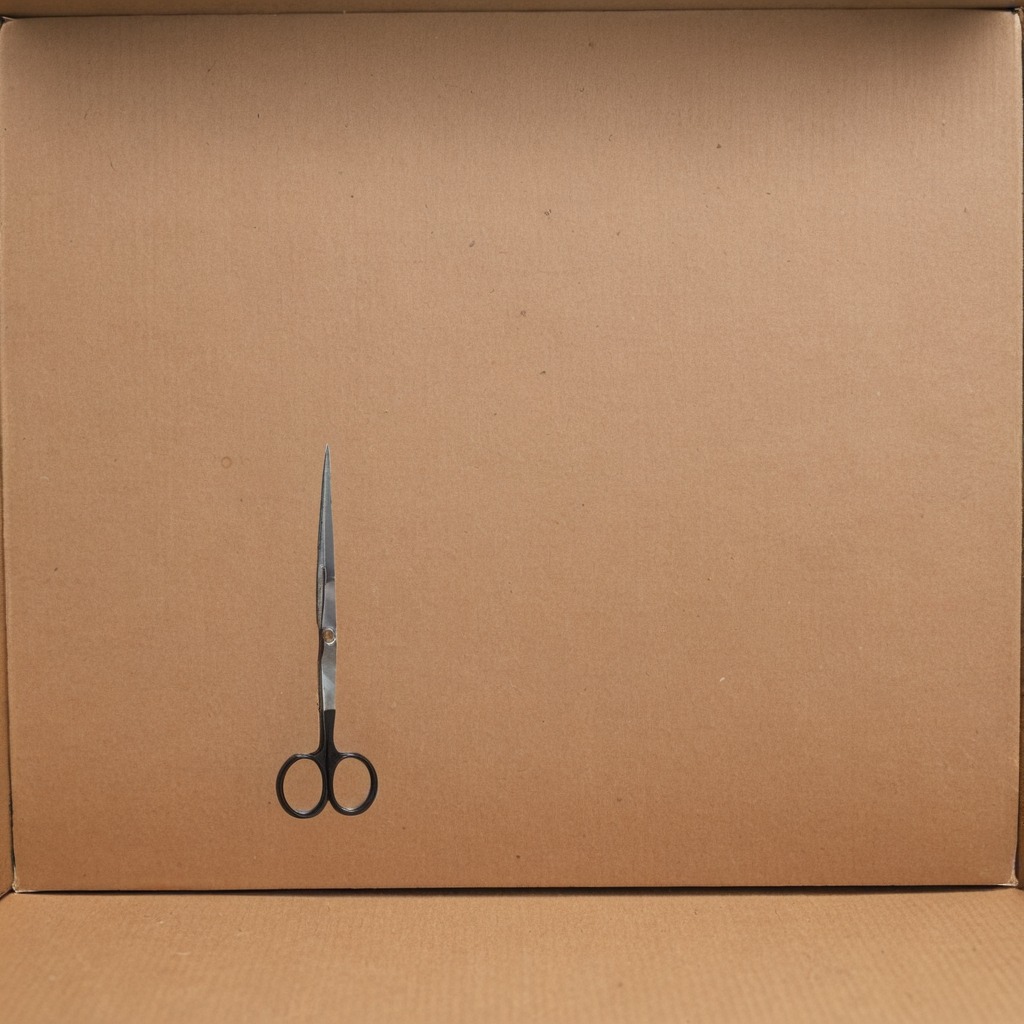
A scissor lying on the cardboard box surface